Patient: sex M, age 47
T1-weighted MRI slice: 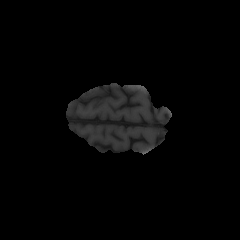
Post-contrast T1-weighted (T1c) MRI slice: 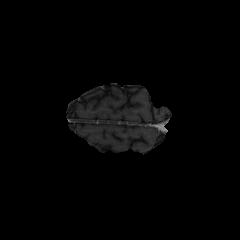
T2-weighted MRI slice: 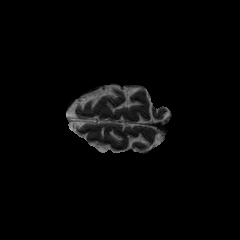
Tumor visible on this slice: no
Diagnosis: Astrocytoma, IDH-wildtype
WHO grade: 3